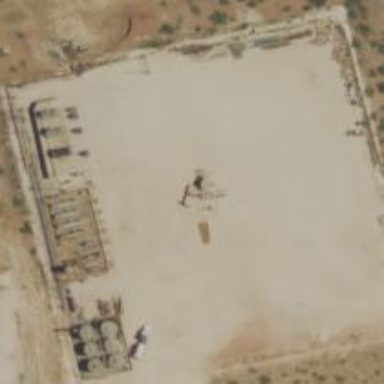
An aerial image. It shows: Petroleum well that is man-made.